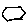
Label: hexagon